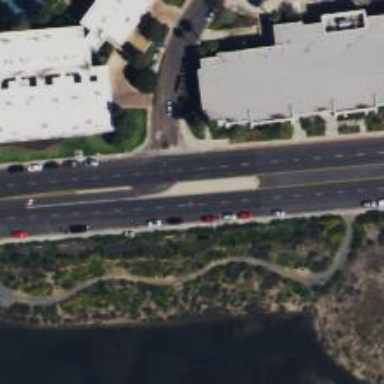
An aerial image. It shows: Secondary link road.